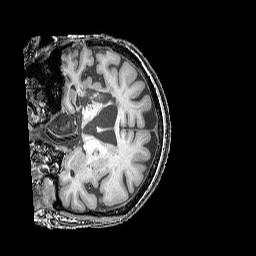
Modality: T1w
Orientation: coronal
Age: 75
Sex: female
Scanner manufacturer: siemens
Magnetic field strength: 3 T
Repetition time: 2.25 s
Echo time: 0.00411 s